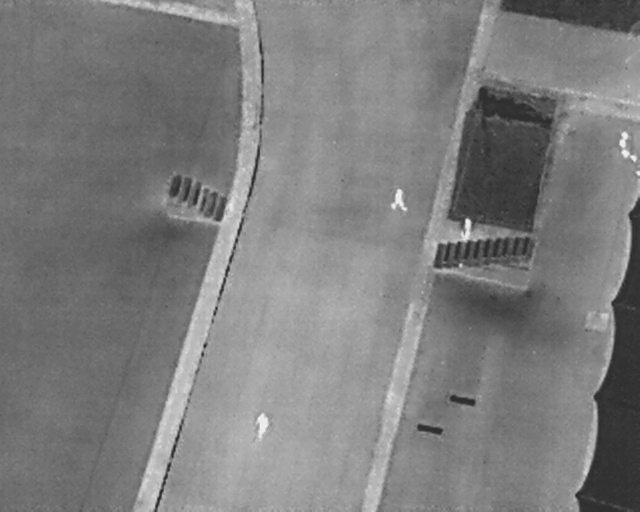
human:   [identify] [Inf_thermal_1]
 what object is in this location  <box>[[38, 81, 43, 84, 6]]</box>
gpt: <ref>1 large person at the bottom</ref>

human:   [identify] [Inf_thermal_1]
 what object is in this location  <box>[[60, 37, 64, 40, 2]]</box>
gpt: <ref>1 large person at the center</ref>